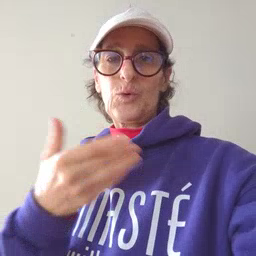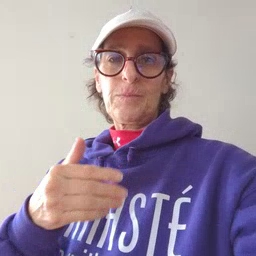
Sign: room